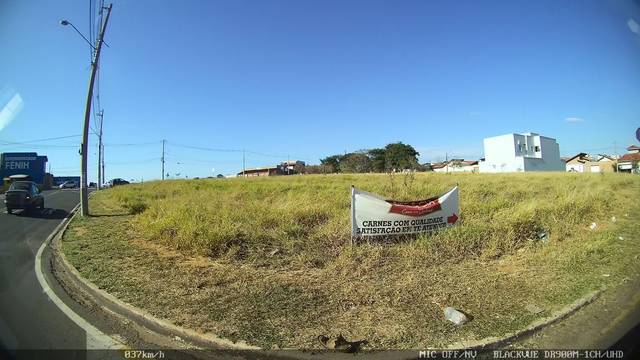
Region: Brazil
Coordinates: -20.509, -47.429